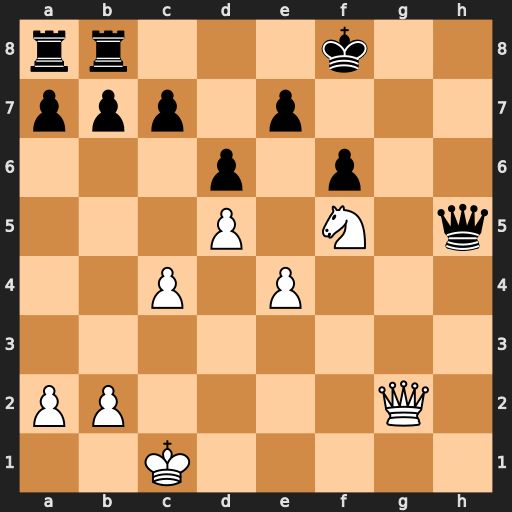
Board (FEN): rr3k2/ppp1p3/3p1p2/3P1N1q/2P1P3/8/PP4Q1/2K5
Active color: w
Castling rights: -
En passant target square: -
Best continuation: Qg7+ Ke8 Qxe7#